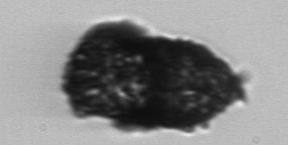
Label: Tintinnopsis